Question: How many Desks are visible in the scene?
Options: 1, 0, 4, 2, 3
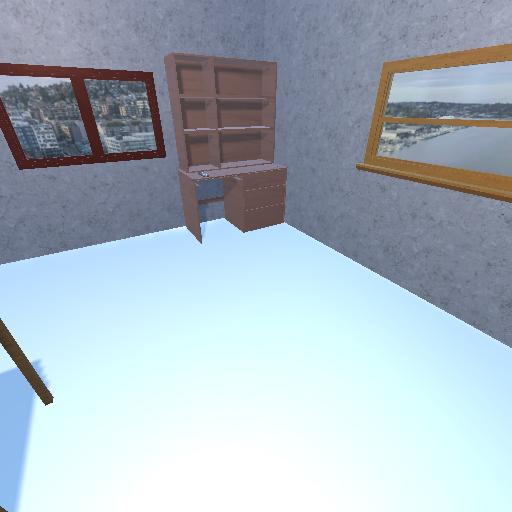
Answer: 1